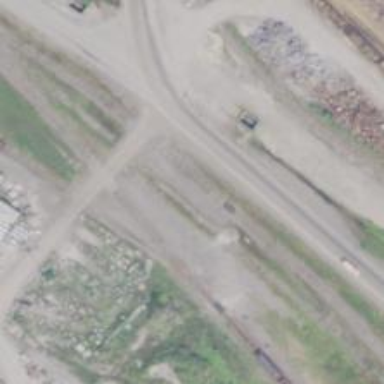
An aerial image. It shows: Railway siding with rails.